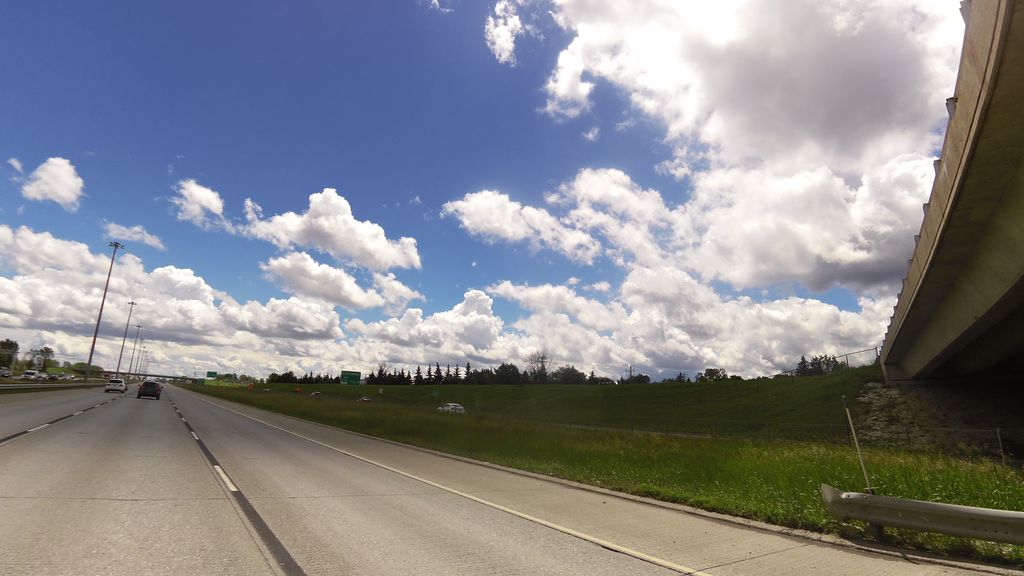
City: montreal